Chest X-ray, PA view. Patient: 49 years old, sex M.
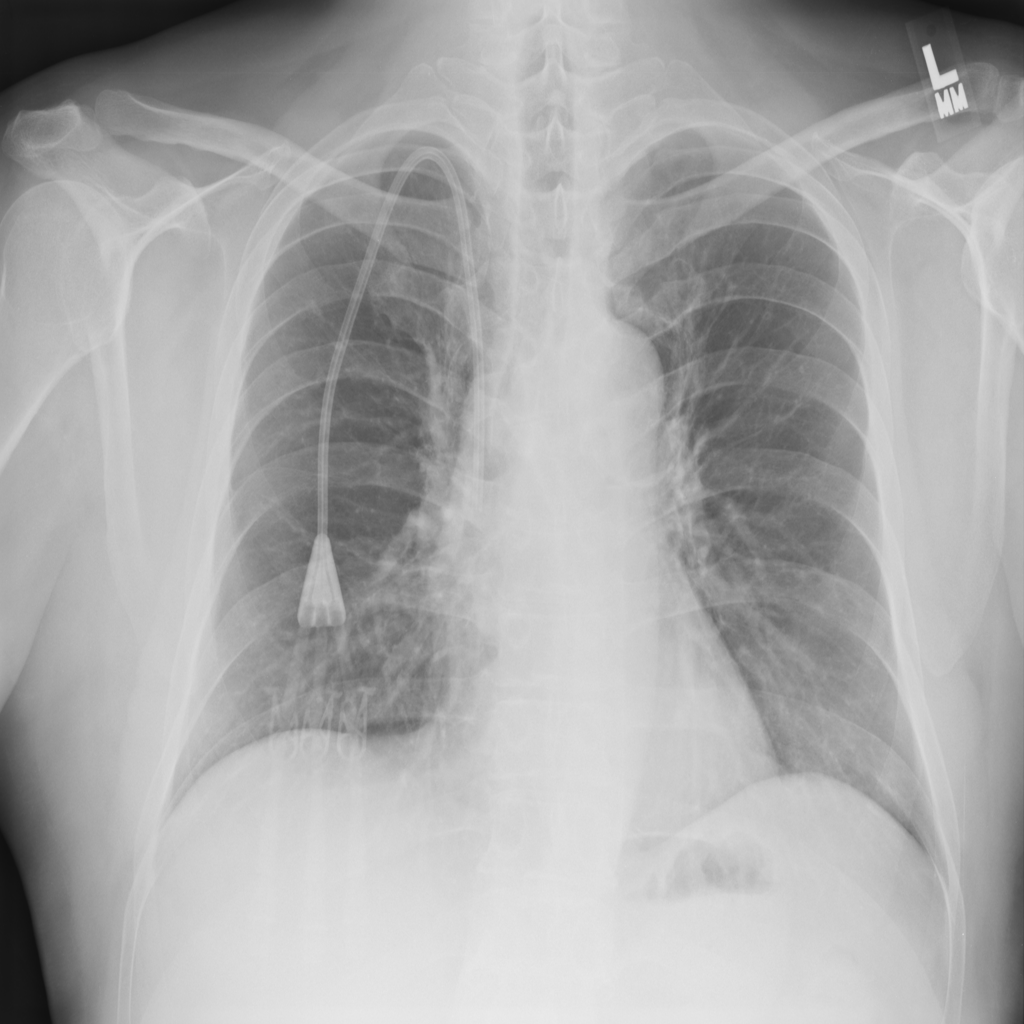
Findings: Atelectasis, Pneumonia